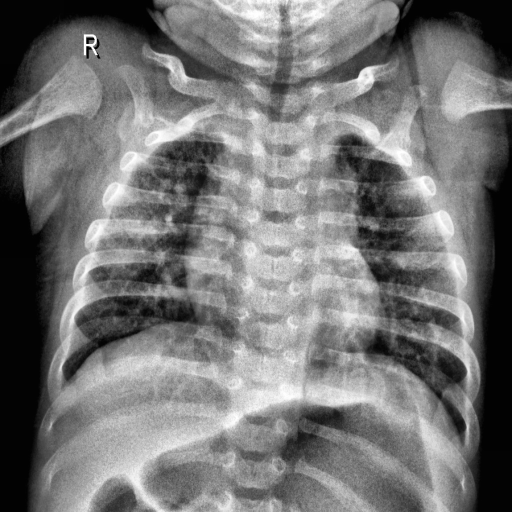
Finding: NORMAL